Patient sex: M
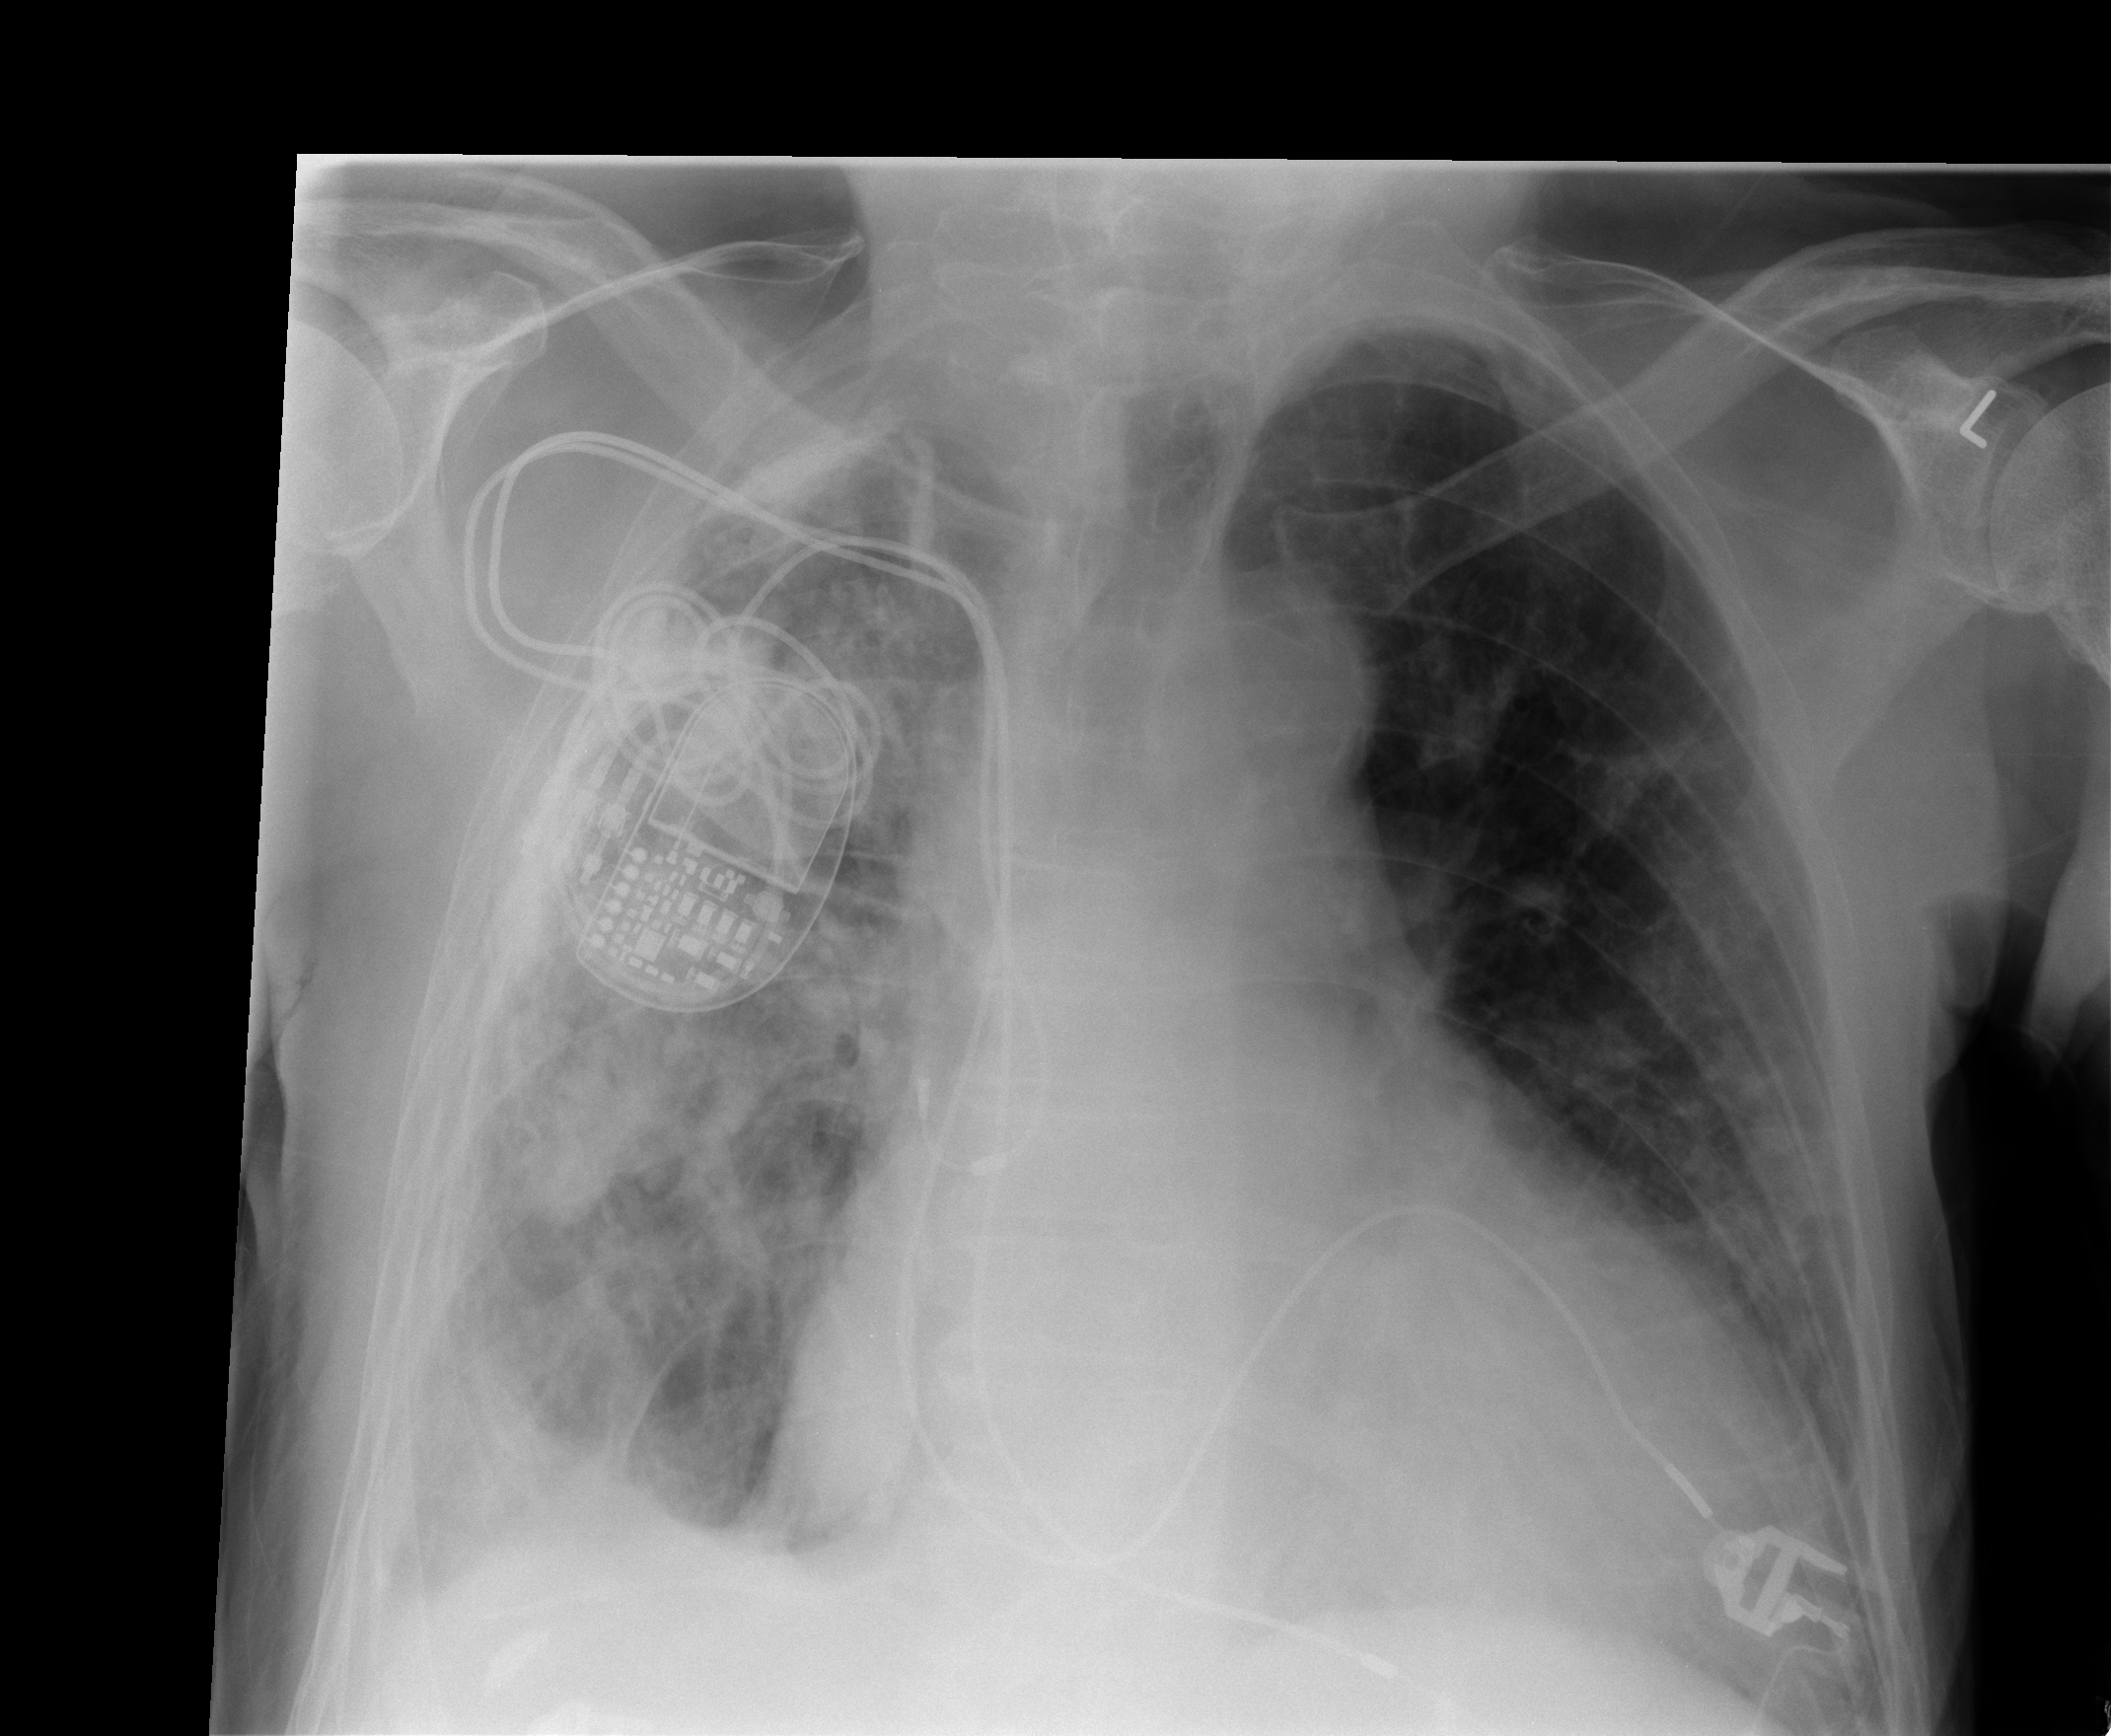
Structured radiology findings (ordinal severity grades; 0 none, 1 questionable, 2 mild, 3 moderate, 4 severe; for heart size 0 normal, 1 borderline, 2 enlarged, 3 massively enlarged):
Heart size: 2
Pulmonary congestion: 2
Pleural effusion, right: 2
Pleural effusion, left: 2
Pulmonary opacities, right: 4
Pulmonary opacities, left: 2
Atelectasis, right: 3
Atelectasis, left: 0